Question: I generated the equivalent 'pom.xml' from the 'project.xml' which was built for a project based on maven 1.x, using the maven 2.1.0 version, with the following command
'''
mvn one:convert
'''
The 'pom.xml' file was generated, and I edited it a lot, as I don't needed many of the things. Later, importing this project into eclipse Helios using --> , I tried to import the project, but that gave me following warning and won't let me continue, as the button was disabled.

So, is there any way, I can validate the pom.xml as I am not able to figure out from the above, as there is no other meaning message. Probably, the xml might have messed up, or a unknown tag might have come due to wrong editing. Not sure.
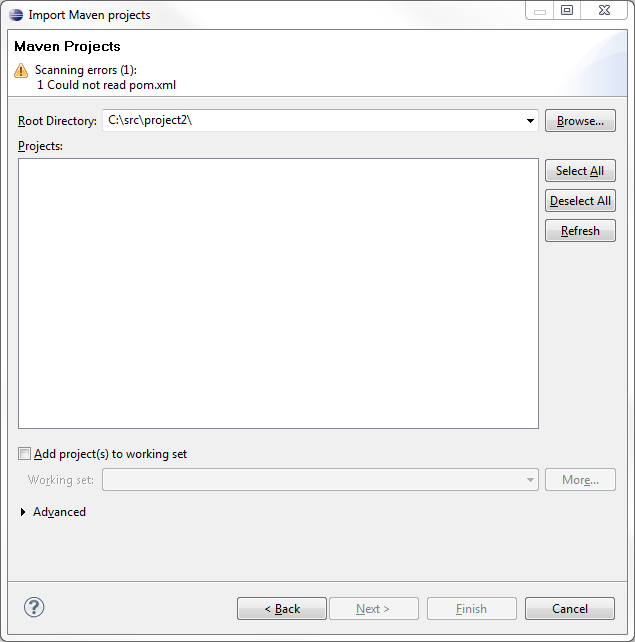
Answer: The pom.xml is a XML Document after all.
Its 'header' has some extra tags for Schema Validation, so any regular Validating Editor could work (actually, even browsers - including IE -, are able to validate your pom.xml for crude XML Errors)
Why don't you simply open the pom.xml from Eclipse as a regular XML file?
(Hint: Copy/Paste into an existing project, perhaps under a different name, then in Project Explorer, Right Click the pom. Select "Open With" | "XML Editor")
Chances are that it will grab 80% of the problems.